Question: I want to add 'EditText' beside Button in the center of screen without using margin to appear permanently in the center of all sizes of screens, for 'EditText' I used
'''
android:layout_gravity="center|center_vertical" and android:layout_gravity="right|center_vertical"
'''
for button, I tested it on my nexus 7 screen but it's appear at the left of the screen as shown in photo

I am not able to figure-out the problem.
Please help me !!!
This is the XML layout
'''
<?xml version="1.0" encoding="utf-8"?>
<LinearLayout xmlns:android="http://schemas.android.com/apk/res/android"
xmlns:tools="http://schemas.android.com/tools"
android:layout_width="match_parent"
android:layout_height="match_parent"
android:orientation="vertical"
android:paddingBottom="@dimen/activity_vertical_margin"
android:paddingLeft="@dimen/activity_horizontal_margin"
android:paddingRight="@dimen/activity_horizontal_margin"
android:paddingTop="@dimen/activity_vertical_margin" >
<LinearLayout
android:layout_width="match_parent"
android:layout_height="wrap_content"
android:orientation="horizontal" >
<EditText
android:id="@+id/editText1"
android:layout_width="wrap_content"
android:layout_height="33dp"
android:layout_gravity="center|center_vertical"
android:ems="10"
android:hint="@string/search"
android:singleLine="true"
android:textColorHint="#c7c7c7"
android:width="250dp" />
<Button
android:id="@+id/button1"
android:layout_width="wrap_content"
android:layout_height="32dp"
android:layout_gravity="right|center_vertical"
android:background="#359c5e"
android:onClick="geoLocate"
android:padding="0dp"
android:text="@string/go"
android:textColor="#ffffff" />
</LinearLayout>
<fragment
android:id="@+id/map"
android:name="com.google.android.gms.maps.SupportMapFragment"
android:layout_width="match_parent"
android:layout_height="match_parent" />
</LinearLayout>
'''
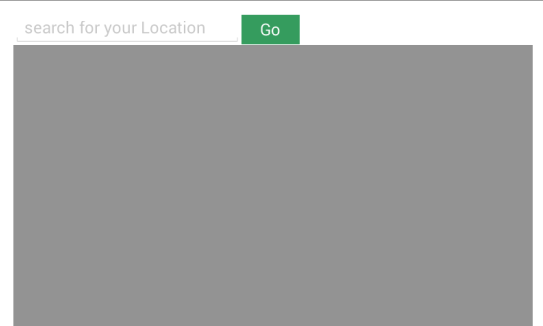
Answer: I would preffer using RelativeLayout as a root Layout then you can apply 'android:layout_centerHorizontal="true"' property to LinearLayout
'''
<?xml version="1.0" encoding="utf-8"?>
<RelativeLayout xmlns:android="http://schemas.android.com/apk/res/android"
xmlns:tools="http://schemas.android.com/tools"
android:layout_width="match_parent"
android:layout_height="match_parent"
android:paddingBottom="@dimen/activity_vertical_margin"
android:paddingLeft="@dimen/activity_horizontal_margin"
android:paddingRight="@dimen/activity_horizontal_margin"
android:paddingTop="@dimen/activity_vertical_margin" >
<LinearLayout
android:id="@+id/topLayout"
android:layout_width="wrap_content"
android:layout_height="wrap_content"
android:layout_centerHorizontal="true"
android:orientation="horizontal" >
<EditText
android:id="@+id/editText1"
android:layout_width="wrap_content"
android:layout_height="33dp"
android:ems="10"
android:hint="Search"
android:singleLine="true"
android:textColorHint="#c7c7c7"
android:width="250dp" />
<Button
android:id="@+id/button1"
android:layout_width="wrap_content"
android:layout_height="32dp"
android:background="#359c5e"
android:onClick="geoLocate"
android:padding="0dp"
android:text="Go"
android:textColor="#ffffff" />
</LinearLayout>
<fragment
android:id="@+id/map"
android:name="com.google.android.gms.maps.SupportMapFragment"
android:layout_width="match_parent"
android:layout_height="match_parent"
android:layout_below="@id/topLayout" />
</RelativeLayout>
'''